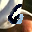
Label: 6